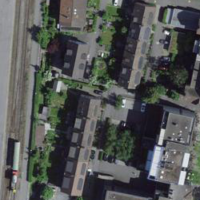
EUNIS habitat code: 54
Species observed at this site:
Clematis vitalba